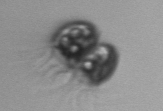
Label: Balanion